Question: When using the default Android browser (internet) on the Samsung Note, and maybe other Andriod device, when editing input field using the type "numeric" , the keyboard, which is a number pad, does not have a decimal button on it!
'''
<input id="x" type="number" value="" />
'''

I noticed the Bank of America Andriod app does not have a decimal on the number pad. This is how they handle it.
1. click on field
2. type first number "1" and field display 0.01
3. type second number "2" and field display 0.12
4. type third number "3" and field display 1.23
5. type forth number "4" and field display 12.34
I would like to mimic this functionality on my web site that will be used for from mobile devices.
This <URL> is very close. I want to show two places decimal all the time and this solution shows does not until the forth character is press:
'''
$("#txtamt").keyup(function(obj, evt) {
var event = (window.event) ? window.event : evt;
//ignore arrow keys so that user can move curser
switch(event.keyCode)
{
case 37:
case 38:
case 39:
case 40:
return;
default:
break;
}
var str = document.getElementById("txtamt");
str.value = str.value.replace(".", "");
if (str.value.length == 3) {
var val = parseFloat(str.value);
var val1 = (val / 10).toFixed(1);
str.value = val1;
}
else if (str.value.length > 3) {
var val = parseFloat(str.value);
var val1 = (val / 100).toFixed(2);
str.value = val1;
}
'''
});
One obvious solution is just to change the input type and have the standard full keyboard display.
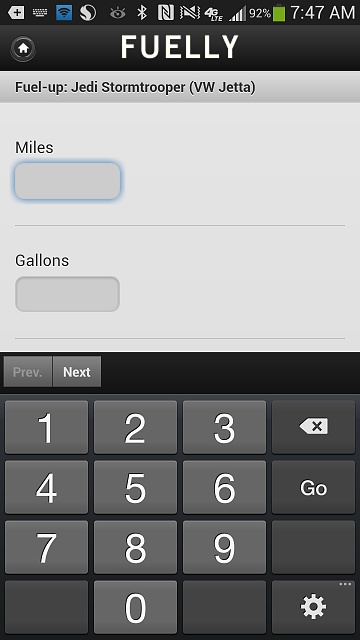
Answer: This solution mimics the functionality and use case described in the question. I added the type and value property to the input field.
<URL>
'''
<input id="txtamt" maxlength="8" type=numberic value="0.00" />
'''
Modified the code to format the input string of any length (removed the condition statements).
'''
$("#txtamt").keyup(function (obj, evt) {
var event = (window.event) ? window.event : evt;
//ignore arrow keys so that user can move curser
switch (event.keyCode) {
case 37:
case 38:
case 39:
case 40:
return;
default:
break;
}
var str = document.getElementById("txtamt");
str.value = str.value.replace(".", "");
var val = parseFloat(str.value);
var val1 = (val / 100).toFixed(2);
str.value = val1;
});
'''